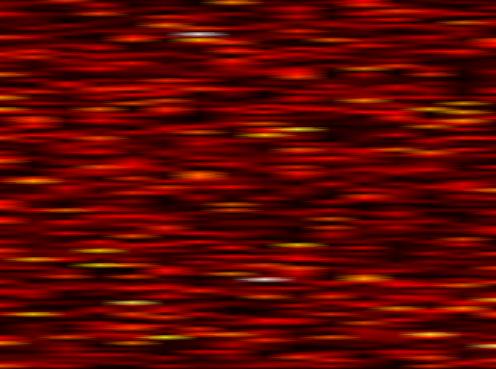
Label: FBMC